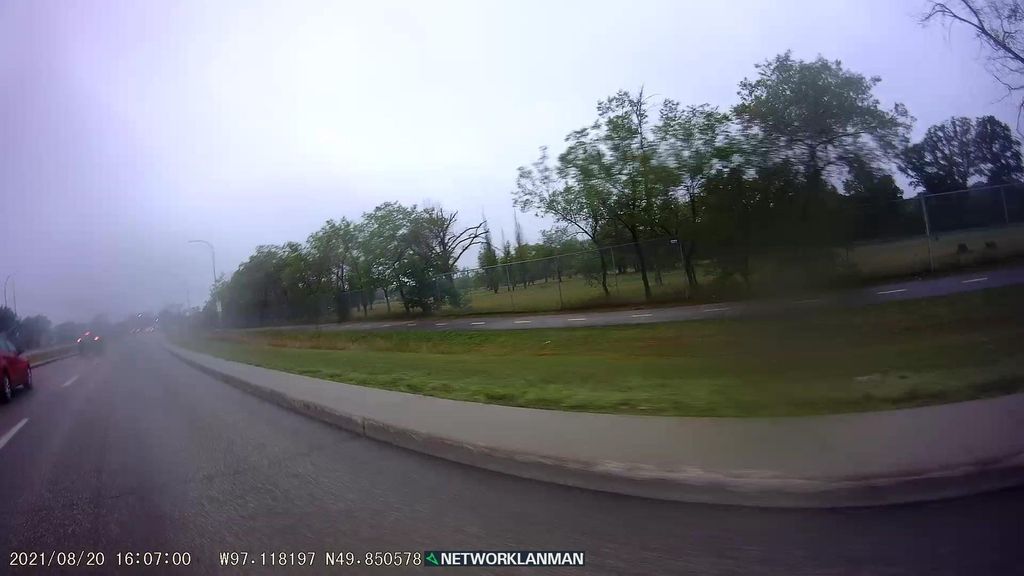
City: winnipeg